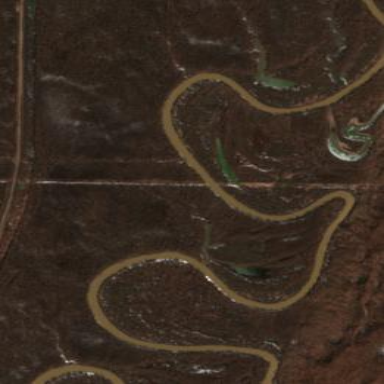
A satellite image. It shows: River flowing through natural landscape.